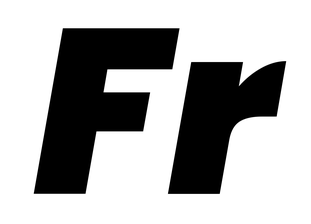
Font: Poppins-BlackItalic